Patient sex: F
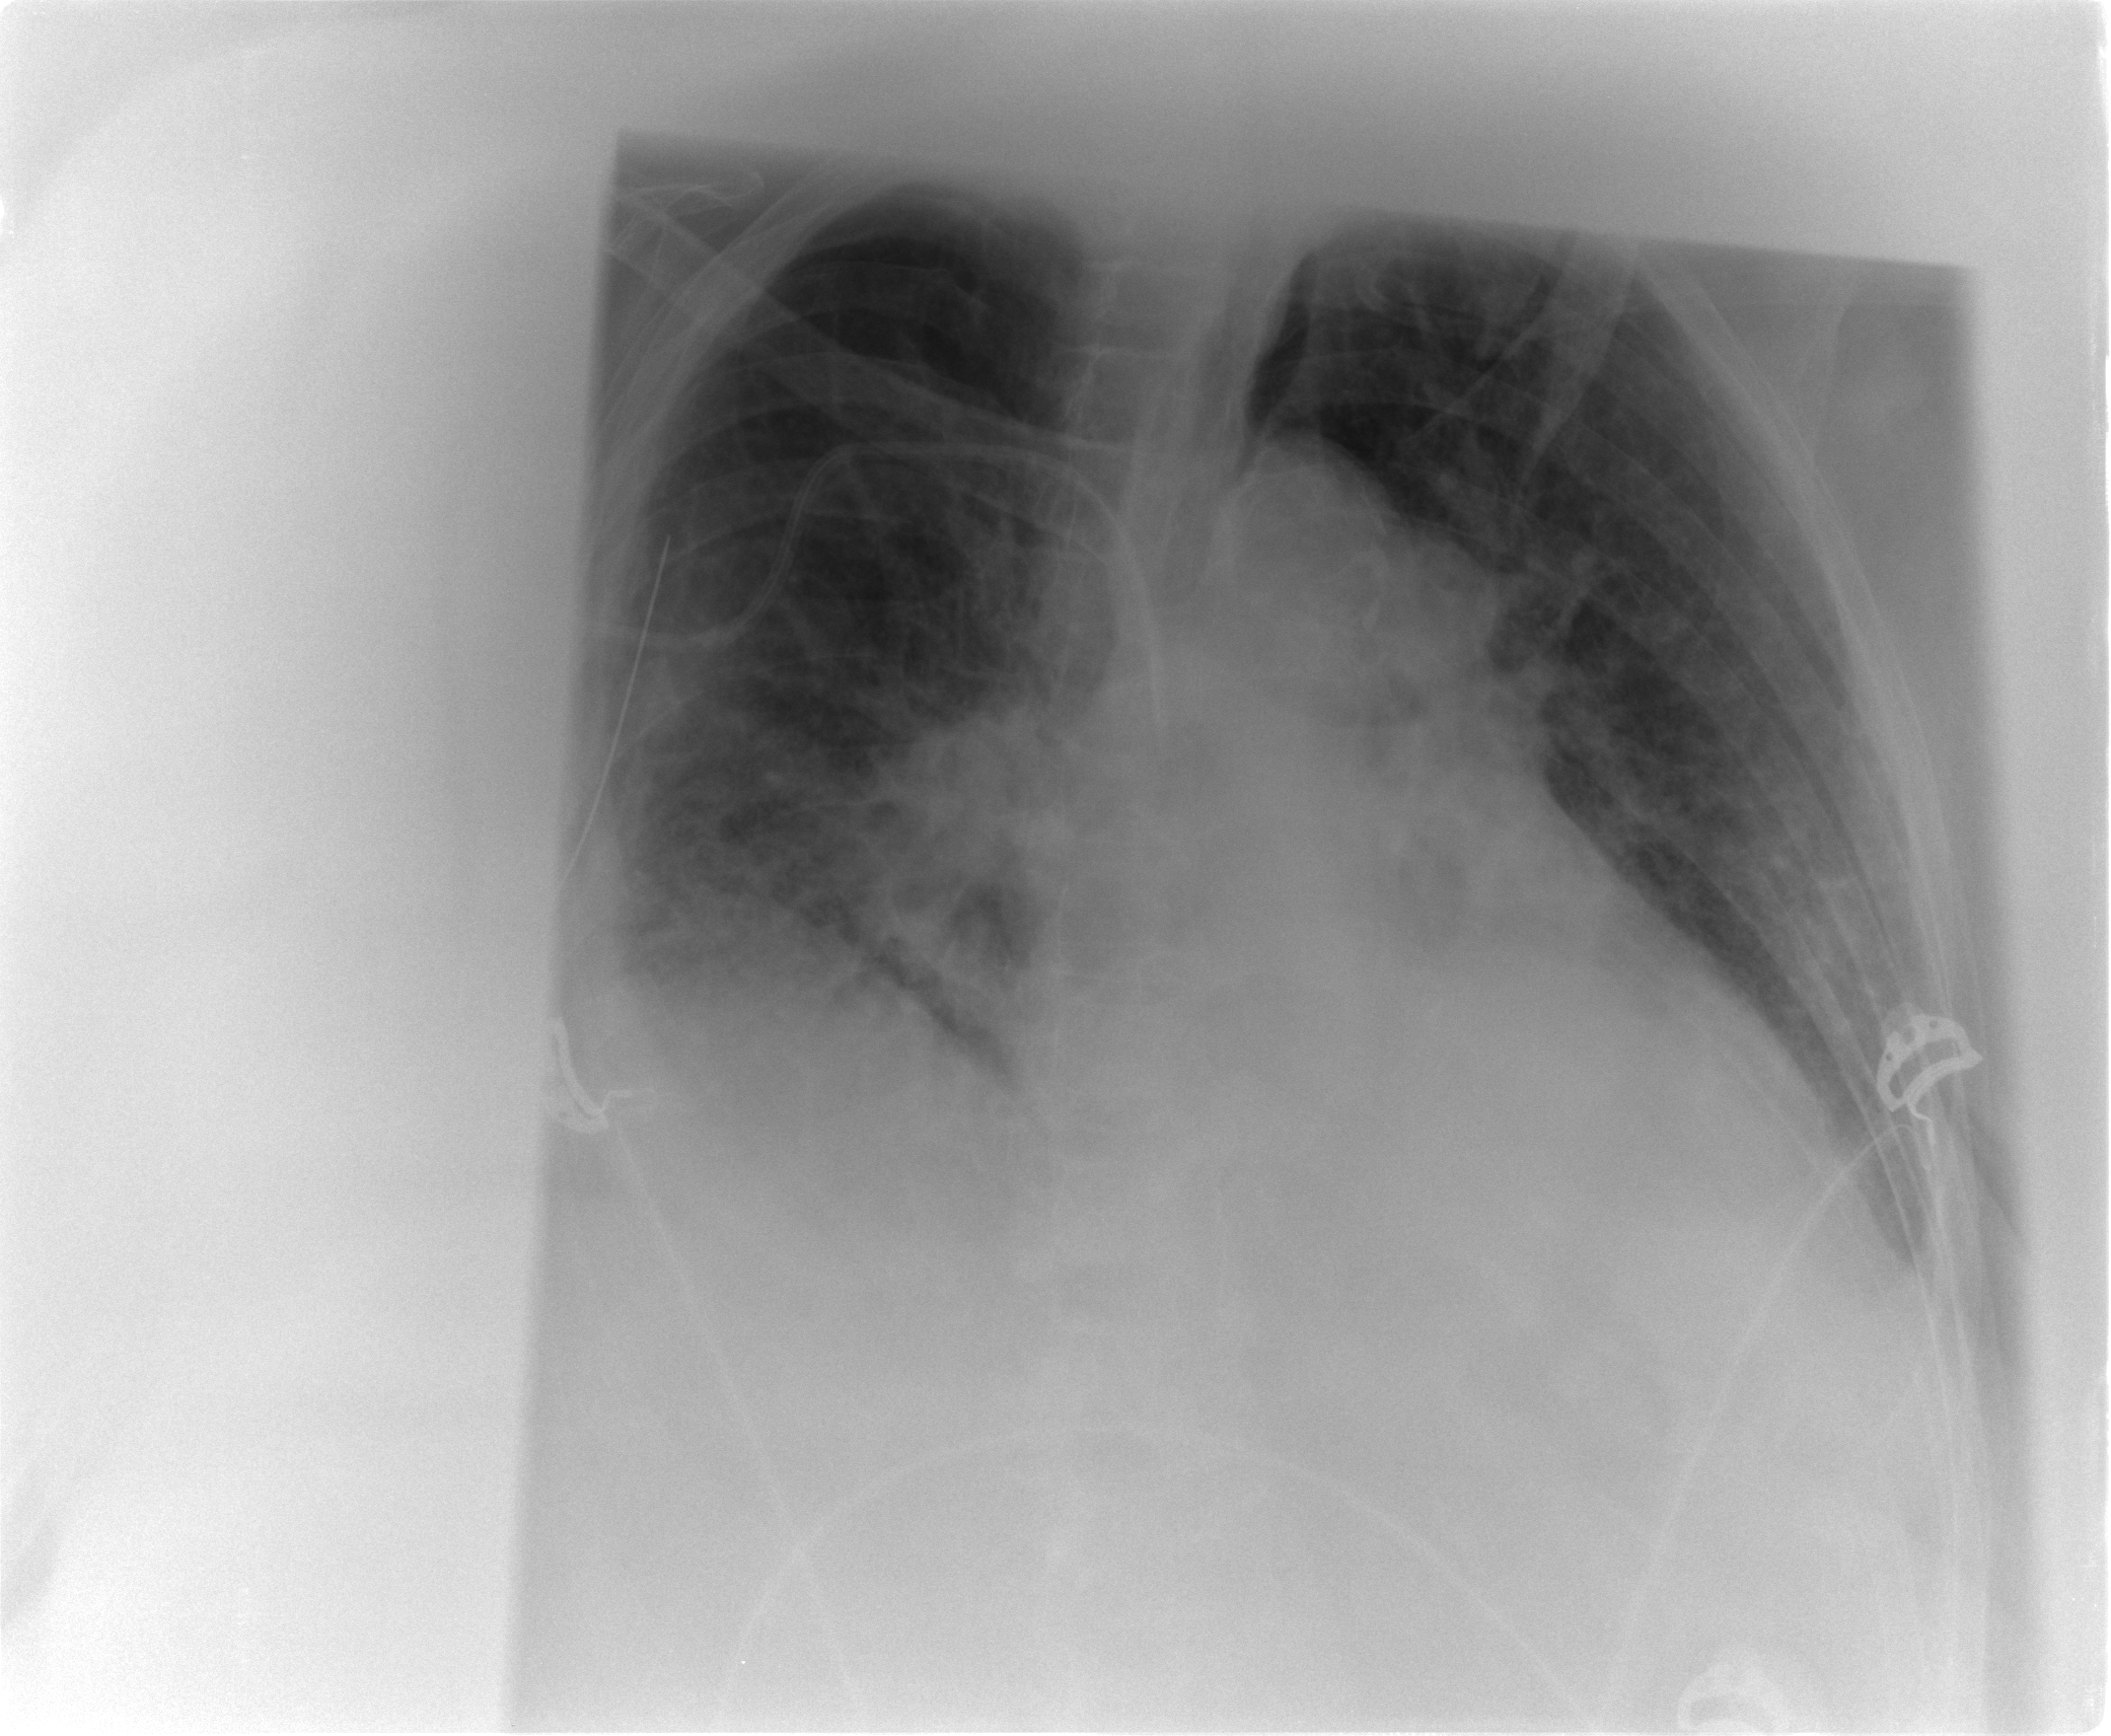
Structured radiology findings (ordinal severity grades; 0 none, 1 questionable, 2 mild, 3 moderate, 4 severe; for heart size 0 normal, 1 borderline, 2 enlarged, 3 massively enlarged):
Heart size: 2
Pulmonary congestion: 2
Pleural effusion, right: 2
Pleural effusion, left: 2
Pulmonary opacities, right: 2
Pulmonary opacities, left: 0
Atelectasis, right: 2
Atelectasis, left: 2